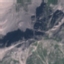
Land use / land cover: HerbaceousVegetation